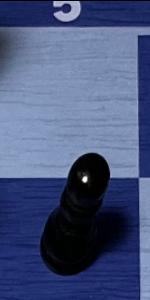
Label: Pawn_Black